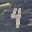
Label: 4